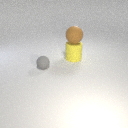
large yellow rubber cylinder behind small gray rubber sphere